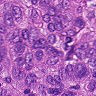
Metastatic tissue present: yes